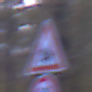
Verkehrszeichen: AmphibienwanderungRechts
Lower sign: Geschwindigkeit90
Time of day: Night
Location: Outdoor (Suburban)
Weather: PartlyCloudy
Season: NotSpecified
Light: Artificial